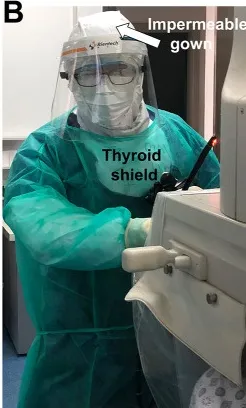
(A-C) HCWs adhere to Level 2 biosafety requirement during the procedure. ERCP Endoscopy personnel precautions and dress code as follows: prior to ERCP procedure, the patient's status of COVID-19 was verified among the ERCP team. HCW wore PPE in the following order: respirator (N95, NK95, or the equivalent); impermeable gown; a first pair of gloves (over the impermeable gown that cover the wrist); lead aprons, thyroid shields, and dosimeters; boot covers; goggles and face shield; disposable isolation gown; and a second pair of gloves (over the isolation gown which cover the wrist). Washing hands with soap and water or alcohol-based hand rub were mandatory before and after patient interaction, contact with potentially infectious sources, and before putting on and upon removal of PPE.
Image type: medical_photograph (other_medical_photograph)